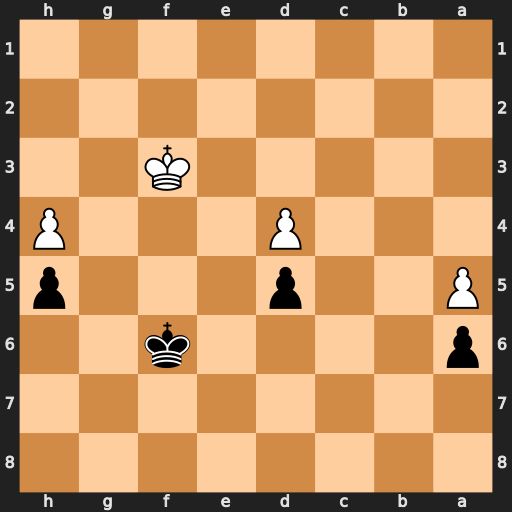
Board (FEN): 8/8/p4k2/P2p3p/3P3P/5K2/8/8
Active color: b
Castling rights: -
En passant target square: -
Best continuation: Kf5 Ke3 Kg4